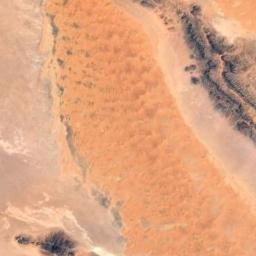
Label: desert